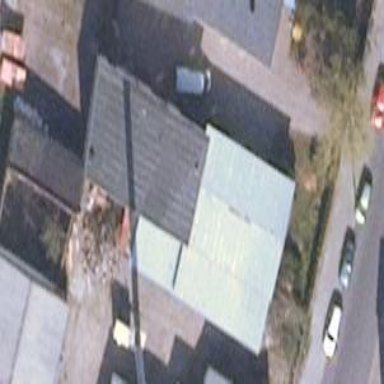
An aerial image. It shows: Industrial building.